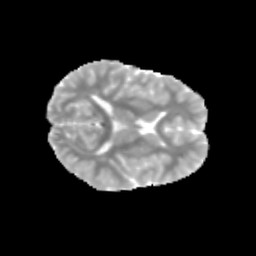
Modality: MD
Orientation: axial
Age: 13
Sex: male
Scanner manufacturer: siemens
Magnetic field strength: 3 T
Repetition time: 3.8 s
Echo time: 0.07 s